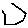
Label: hexagon